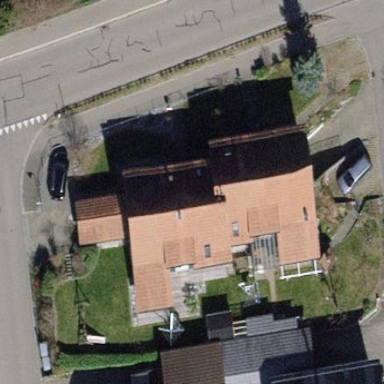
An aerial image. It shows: Building with tiled roof.